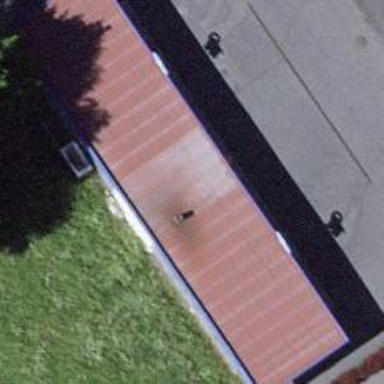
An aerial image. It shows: Car wash facility.